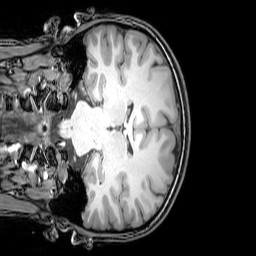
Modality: T1w
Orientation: coronal
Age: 21
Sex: female
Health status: healthy
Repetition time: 0.081 s
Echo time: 0.037 s